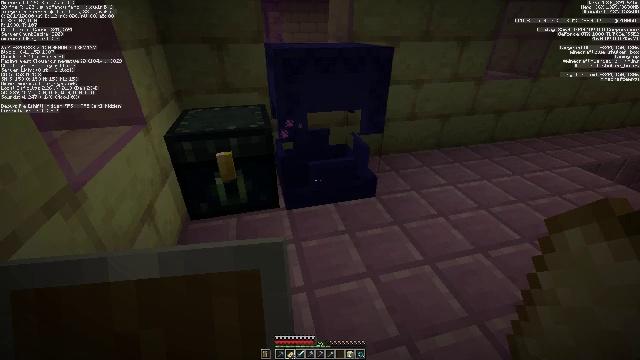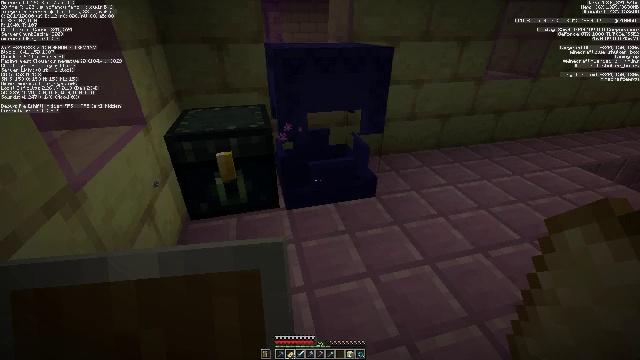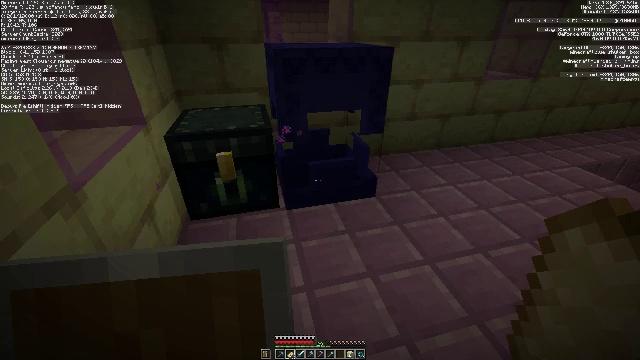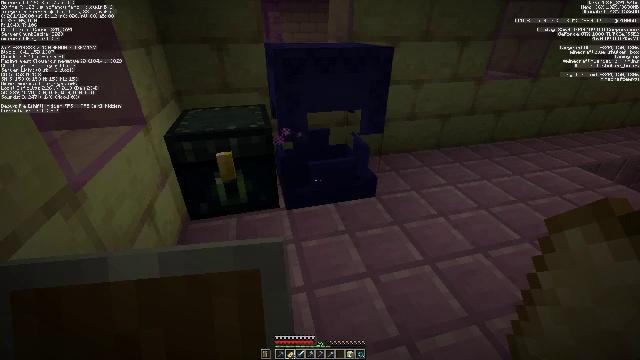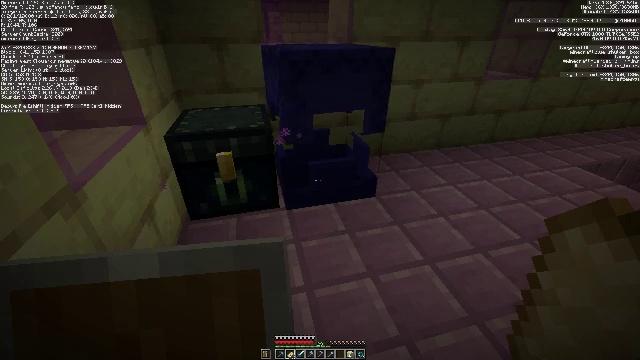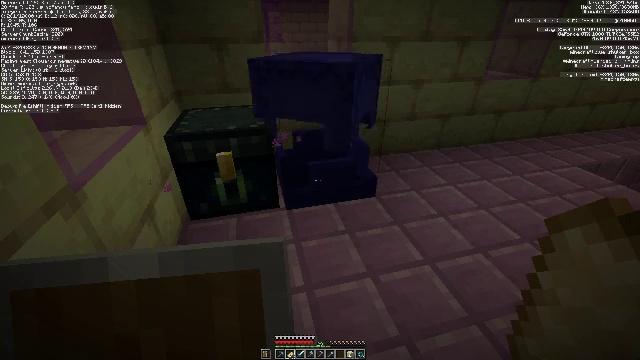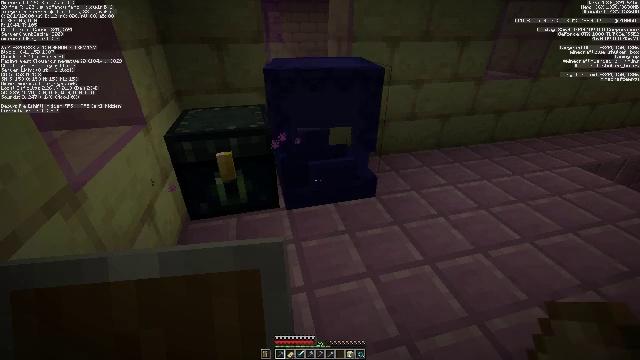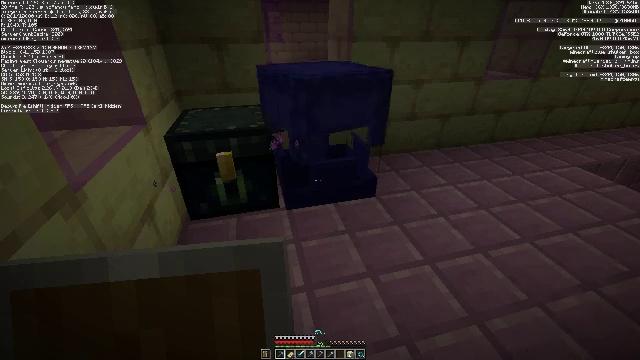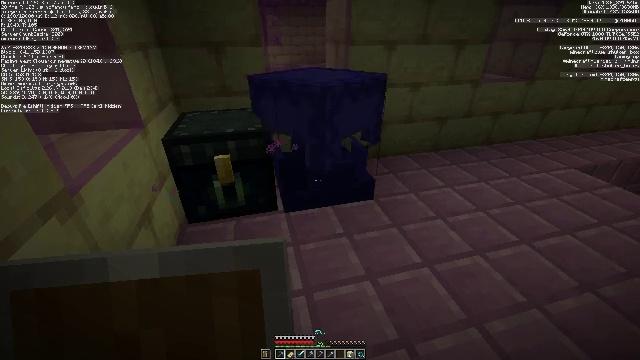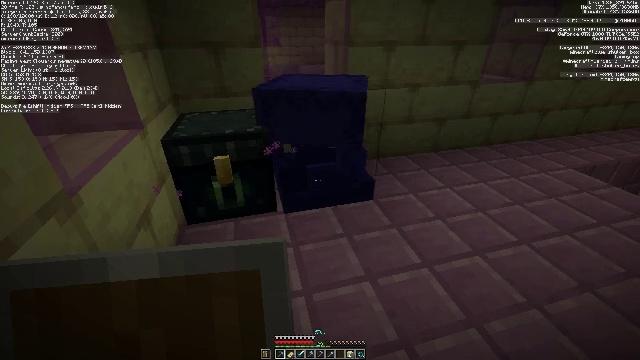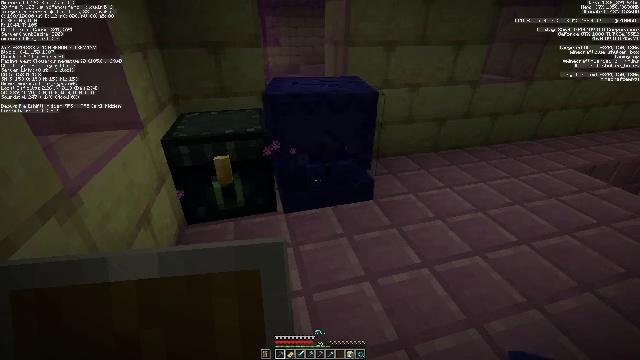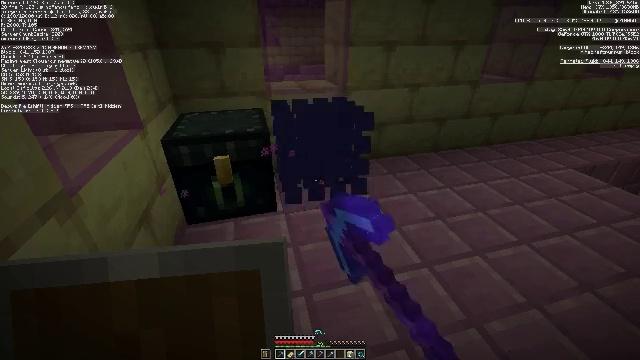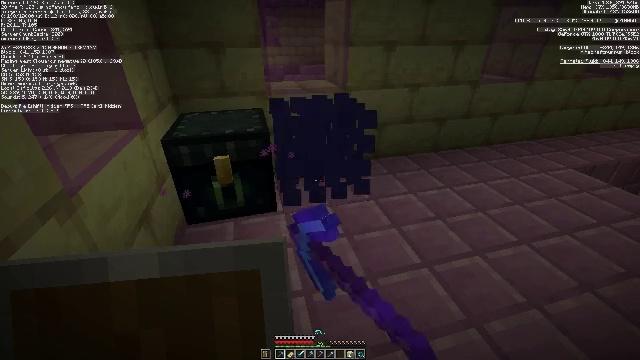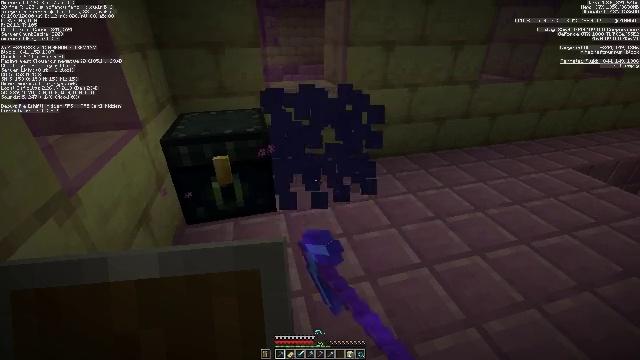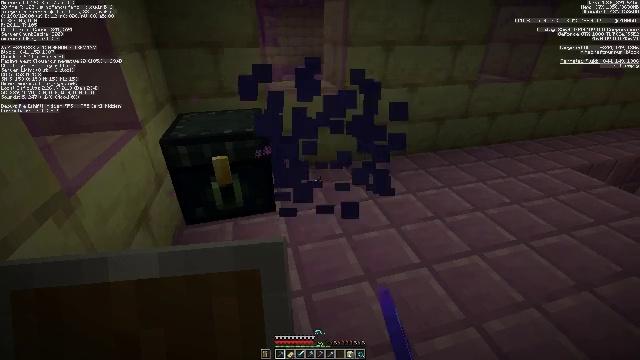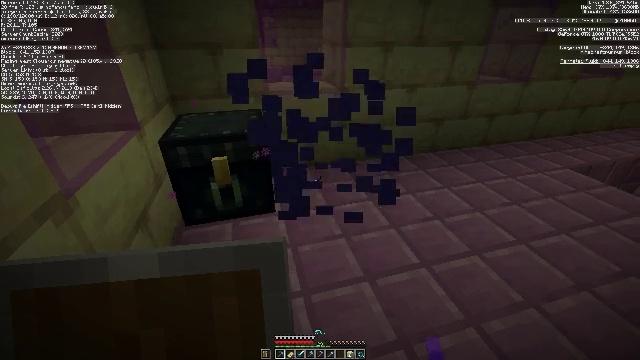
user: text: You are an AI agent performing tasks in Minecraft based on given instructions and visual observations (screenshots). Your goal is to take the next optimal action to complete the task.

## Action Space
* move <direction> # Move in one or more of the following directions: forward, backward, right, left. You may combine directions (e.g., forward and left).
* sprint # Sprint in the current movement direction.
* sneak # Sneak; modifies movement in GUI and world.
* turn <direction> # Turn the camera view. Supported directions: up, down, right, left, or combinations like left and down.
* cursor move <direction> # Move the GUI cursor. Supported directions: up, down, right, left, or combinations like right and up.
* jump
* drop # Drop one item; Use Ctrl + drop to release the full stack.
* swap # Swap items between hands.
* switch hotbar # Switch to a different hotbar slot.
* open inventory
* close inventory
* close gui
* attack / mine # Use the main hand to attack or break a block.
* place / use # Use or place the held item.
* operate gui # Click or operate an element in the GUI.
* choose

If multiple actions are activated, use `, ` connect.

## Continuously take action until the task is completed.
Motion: motion action
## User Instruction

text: Break the blue shulker box to pick it up.
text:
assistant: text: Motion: open inventory
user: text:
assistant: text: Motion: open inventory
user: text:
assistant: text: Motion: no_op
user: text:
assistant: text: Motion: no_op
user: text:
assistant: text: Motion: no_op
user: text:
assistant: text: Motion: switch to hotbar 1
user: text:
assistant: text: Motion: switch to hotbar 1
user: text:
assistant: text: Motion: switch to hotbar 1
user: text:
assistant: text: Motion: no_op
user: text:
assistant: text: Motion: attack / mine
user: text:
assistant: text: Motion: attack / mine
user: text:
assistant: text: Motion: attack / mine
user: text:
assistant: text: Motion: attack / mine
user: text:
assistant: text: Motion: no_op
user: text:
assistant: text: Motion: no_op
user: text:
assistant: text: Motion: no_op
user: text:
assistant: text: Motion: no_op